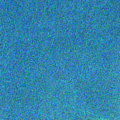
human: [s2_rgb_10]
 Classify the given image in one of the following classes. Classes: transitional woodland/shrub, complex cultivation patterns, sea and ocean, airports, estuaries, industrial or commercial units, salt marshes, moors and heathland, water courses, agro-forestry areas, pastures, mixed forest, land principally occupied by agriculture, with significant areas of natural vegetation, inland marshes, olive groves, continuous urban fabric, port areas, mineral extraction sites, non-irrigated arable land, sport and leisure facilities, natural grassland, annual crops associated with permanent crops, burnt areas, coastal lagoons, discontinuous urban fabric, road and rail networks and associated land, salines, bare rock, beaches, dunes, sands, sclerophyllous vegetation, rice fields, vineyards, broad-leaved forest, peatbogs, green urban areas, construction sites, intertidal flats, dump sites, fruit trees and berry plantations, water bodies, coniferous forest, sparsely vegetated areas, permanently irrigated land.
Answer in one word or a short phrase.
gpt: sea and ocean